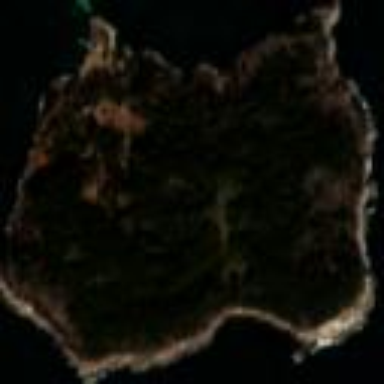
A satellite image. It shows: Island with natural coastline.